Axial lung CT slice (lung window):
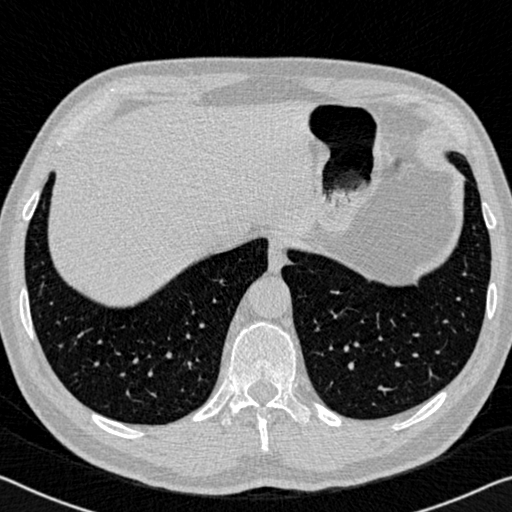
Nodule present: no